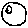
Label: moon